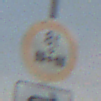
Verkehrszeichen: TatsaechlicheAchslast
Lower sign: RichtungsangabeDurchPfeile5
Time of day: SunriseSunset
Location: Outdoor (Nature)
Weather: PartlyCloudy
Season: NotSpecified
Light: Natural